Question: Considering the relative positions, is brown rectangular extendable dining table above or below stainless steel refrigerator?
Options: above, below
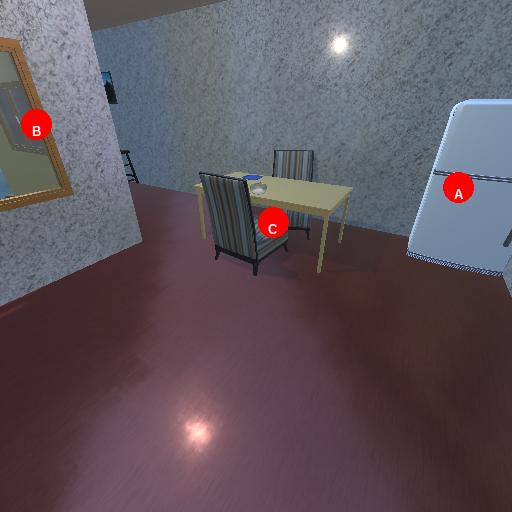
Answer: above